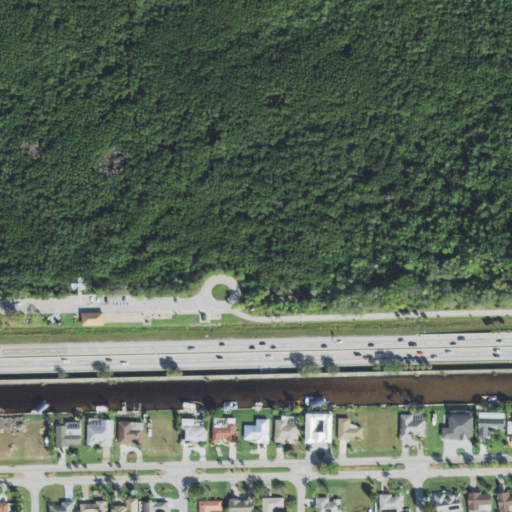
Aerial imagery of island in Florida named Fourmile Island containing woody wetlands, low intensity development, medium intensity development, high intensity development, and open development